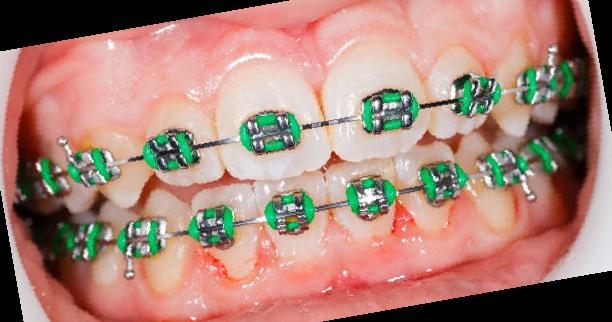
Condition: Gingivitis